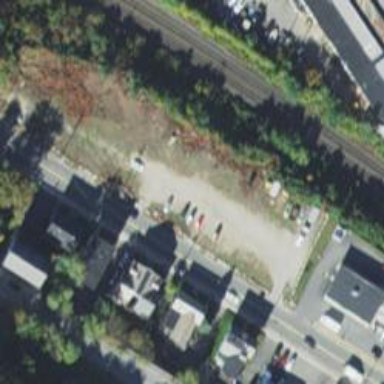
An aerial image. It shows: Abandoned railway spur.